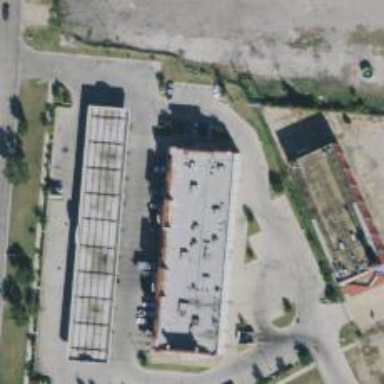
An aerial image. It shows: Convenience shop.